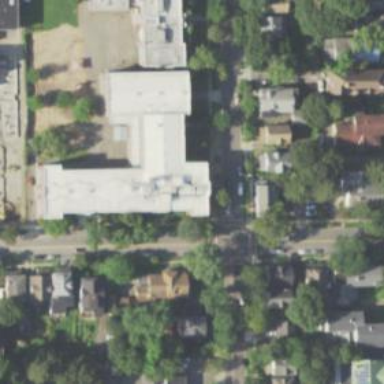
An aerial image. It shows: School.